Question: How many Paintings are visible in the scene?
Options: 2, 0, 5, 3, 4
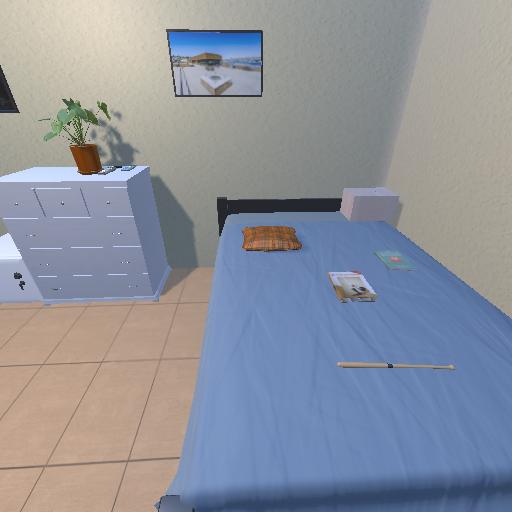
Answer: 2